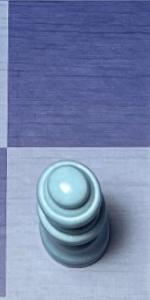
Label: Queen_White